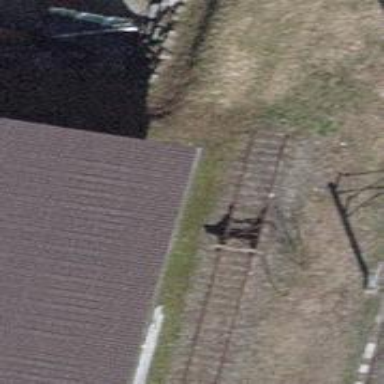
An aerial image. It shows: Railway buffer stop.